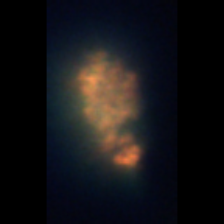
Taxon: Unknown_detritus
Group: Unknown